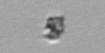
Label: detritus